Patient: sex F, age 82
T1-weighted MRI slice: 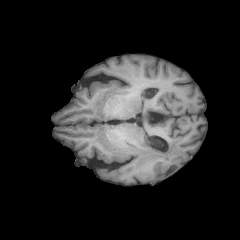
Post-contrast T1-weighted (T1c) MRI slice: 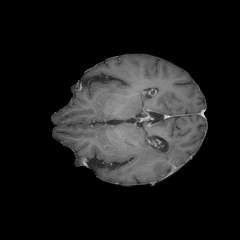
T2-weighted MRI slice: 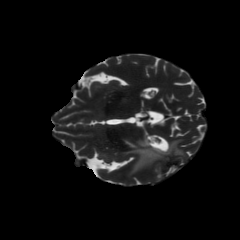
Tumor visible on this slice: yes
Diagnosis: Glioblastoma, IDH-wildtype
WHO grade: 4